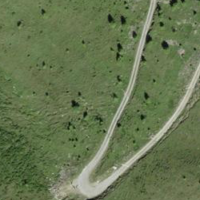
EUNIS habitat code: 26
Species observed at this site:
Parnassia palustris